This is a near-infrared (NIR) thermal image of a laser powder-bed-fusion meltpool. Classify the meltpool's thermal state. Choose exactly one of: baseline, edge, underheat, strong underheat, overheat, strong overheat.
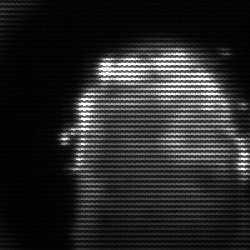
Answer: baseline